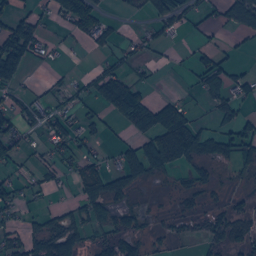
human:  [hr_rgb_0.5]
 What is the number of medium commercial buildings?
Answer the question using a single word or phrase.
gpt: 0

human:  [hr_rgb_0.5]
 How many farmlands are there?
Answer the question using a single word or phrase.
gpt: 62

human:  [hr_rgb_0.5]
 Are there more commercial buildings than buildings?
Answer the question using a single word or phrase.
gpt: no

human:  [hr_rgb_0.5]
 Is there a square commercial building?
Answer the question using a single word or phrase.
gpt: no

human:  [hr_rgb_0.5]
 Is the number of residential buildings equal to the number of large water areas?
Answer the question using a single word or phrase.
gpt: no

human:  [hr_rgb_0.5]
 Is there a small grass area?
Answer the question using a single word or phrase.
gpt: yes

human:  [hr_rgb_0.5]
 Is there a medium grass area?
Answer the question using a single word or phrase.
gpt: yes

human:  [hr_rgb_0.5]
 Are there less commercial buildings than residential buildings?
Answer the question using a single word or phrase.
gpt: yes

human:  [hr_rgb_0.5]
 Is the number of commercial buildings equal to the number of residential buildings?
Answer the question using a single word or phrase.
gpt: no

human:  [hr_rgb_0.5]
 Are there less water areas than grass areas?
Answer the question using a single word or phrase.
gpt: yes

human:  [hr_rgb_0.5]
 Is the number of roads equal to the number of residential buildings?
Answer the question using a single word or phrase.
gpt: no

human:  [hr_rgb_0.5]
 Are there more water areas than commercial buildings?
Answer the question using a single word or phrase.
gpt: yes

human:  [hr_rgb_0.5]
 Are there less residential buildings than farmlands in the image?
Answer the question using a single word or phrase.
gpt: no

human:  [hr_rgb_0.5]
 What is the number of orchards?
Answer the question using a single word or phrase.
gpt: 13

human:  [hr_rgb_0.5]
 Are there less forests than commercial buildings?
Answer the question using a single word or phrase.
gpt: no

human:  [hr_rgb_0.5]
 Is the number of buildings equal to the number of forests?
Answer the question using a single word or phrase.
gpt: no

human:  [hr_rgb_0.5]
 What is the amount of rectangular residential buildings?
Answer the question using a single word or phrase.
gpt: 377

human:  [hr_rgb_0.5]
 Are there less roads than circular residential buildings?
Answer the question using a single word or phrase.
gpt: no

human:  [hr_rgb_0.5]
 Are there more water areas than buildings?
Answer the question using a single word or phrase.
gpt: no

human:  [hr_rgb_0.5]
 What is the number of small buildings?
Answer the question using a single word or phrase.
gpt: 530

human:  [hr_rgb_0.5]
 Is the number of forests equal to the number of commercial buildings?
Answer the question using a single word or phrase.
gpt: no

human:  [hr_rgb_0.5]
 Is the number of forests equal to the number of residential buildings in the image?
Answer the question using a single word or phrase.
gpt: no

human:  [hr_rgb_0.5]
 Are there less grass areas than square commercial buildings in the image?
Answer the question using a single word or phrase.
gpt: no

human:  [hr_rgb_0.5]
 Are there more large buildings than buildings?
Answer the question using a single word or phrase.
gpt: no

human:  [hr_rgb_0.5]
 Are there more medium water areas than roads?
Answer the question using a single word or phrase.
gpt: no

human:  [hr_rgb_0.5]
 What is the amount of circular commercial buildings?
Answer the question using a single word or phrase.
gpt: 0

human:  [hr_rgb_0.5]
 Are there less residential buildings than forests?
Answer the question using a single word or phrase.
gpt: no

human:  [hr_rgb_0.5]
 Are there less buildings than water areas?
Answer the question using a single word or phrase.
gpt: no

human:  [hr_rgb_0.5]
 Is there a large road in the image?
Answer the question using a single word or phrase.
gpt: no

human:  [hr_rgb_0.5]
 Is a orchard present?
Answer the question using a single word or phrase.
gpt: yes

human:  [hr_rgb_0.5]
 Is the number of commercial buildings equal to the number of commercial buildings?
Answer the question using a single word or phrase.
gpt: yes

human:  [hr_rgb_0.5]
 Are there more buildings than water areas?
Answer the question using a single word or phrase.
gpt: yes

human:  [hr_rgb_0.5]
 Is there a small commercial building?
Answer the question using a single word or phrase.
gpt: no

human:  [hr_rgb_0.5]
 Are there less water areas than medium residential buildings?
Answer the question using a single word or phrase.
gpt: no

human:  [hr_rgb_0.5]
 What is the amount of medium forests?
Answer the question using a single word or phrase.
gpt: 55

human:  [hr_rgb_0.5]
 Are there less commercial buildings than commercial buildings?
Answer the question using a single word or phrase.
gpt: no